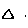
Label: triangle